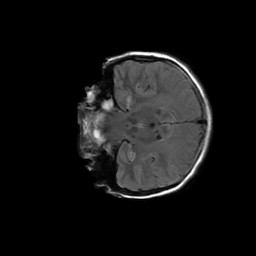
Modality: FLAIR
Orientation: coronal
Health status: ill
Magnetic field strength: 3 T